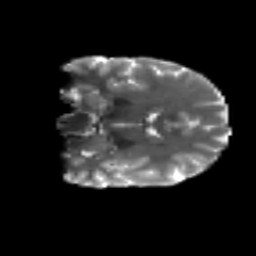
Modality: T2w
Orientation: coronal
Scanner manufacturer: siemens
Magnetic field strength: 3 T
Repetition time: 4.16 s
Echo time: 0.0806 s